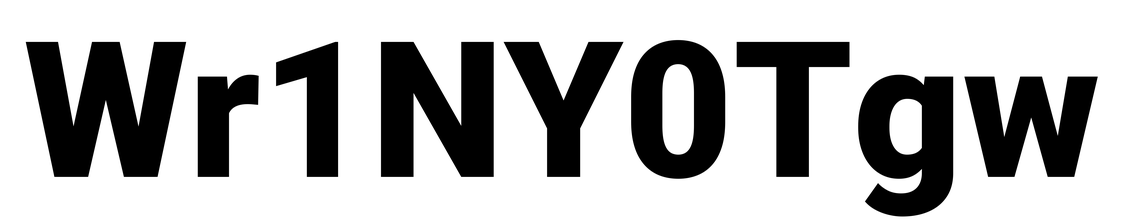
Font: Roboto_Black